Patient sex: M
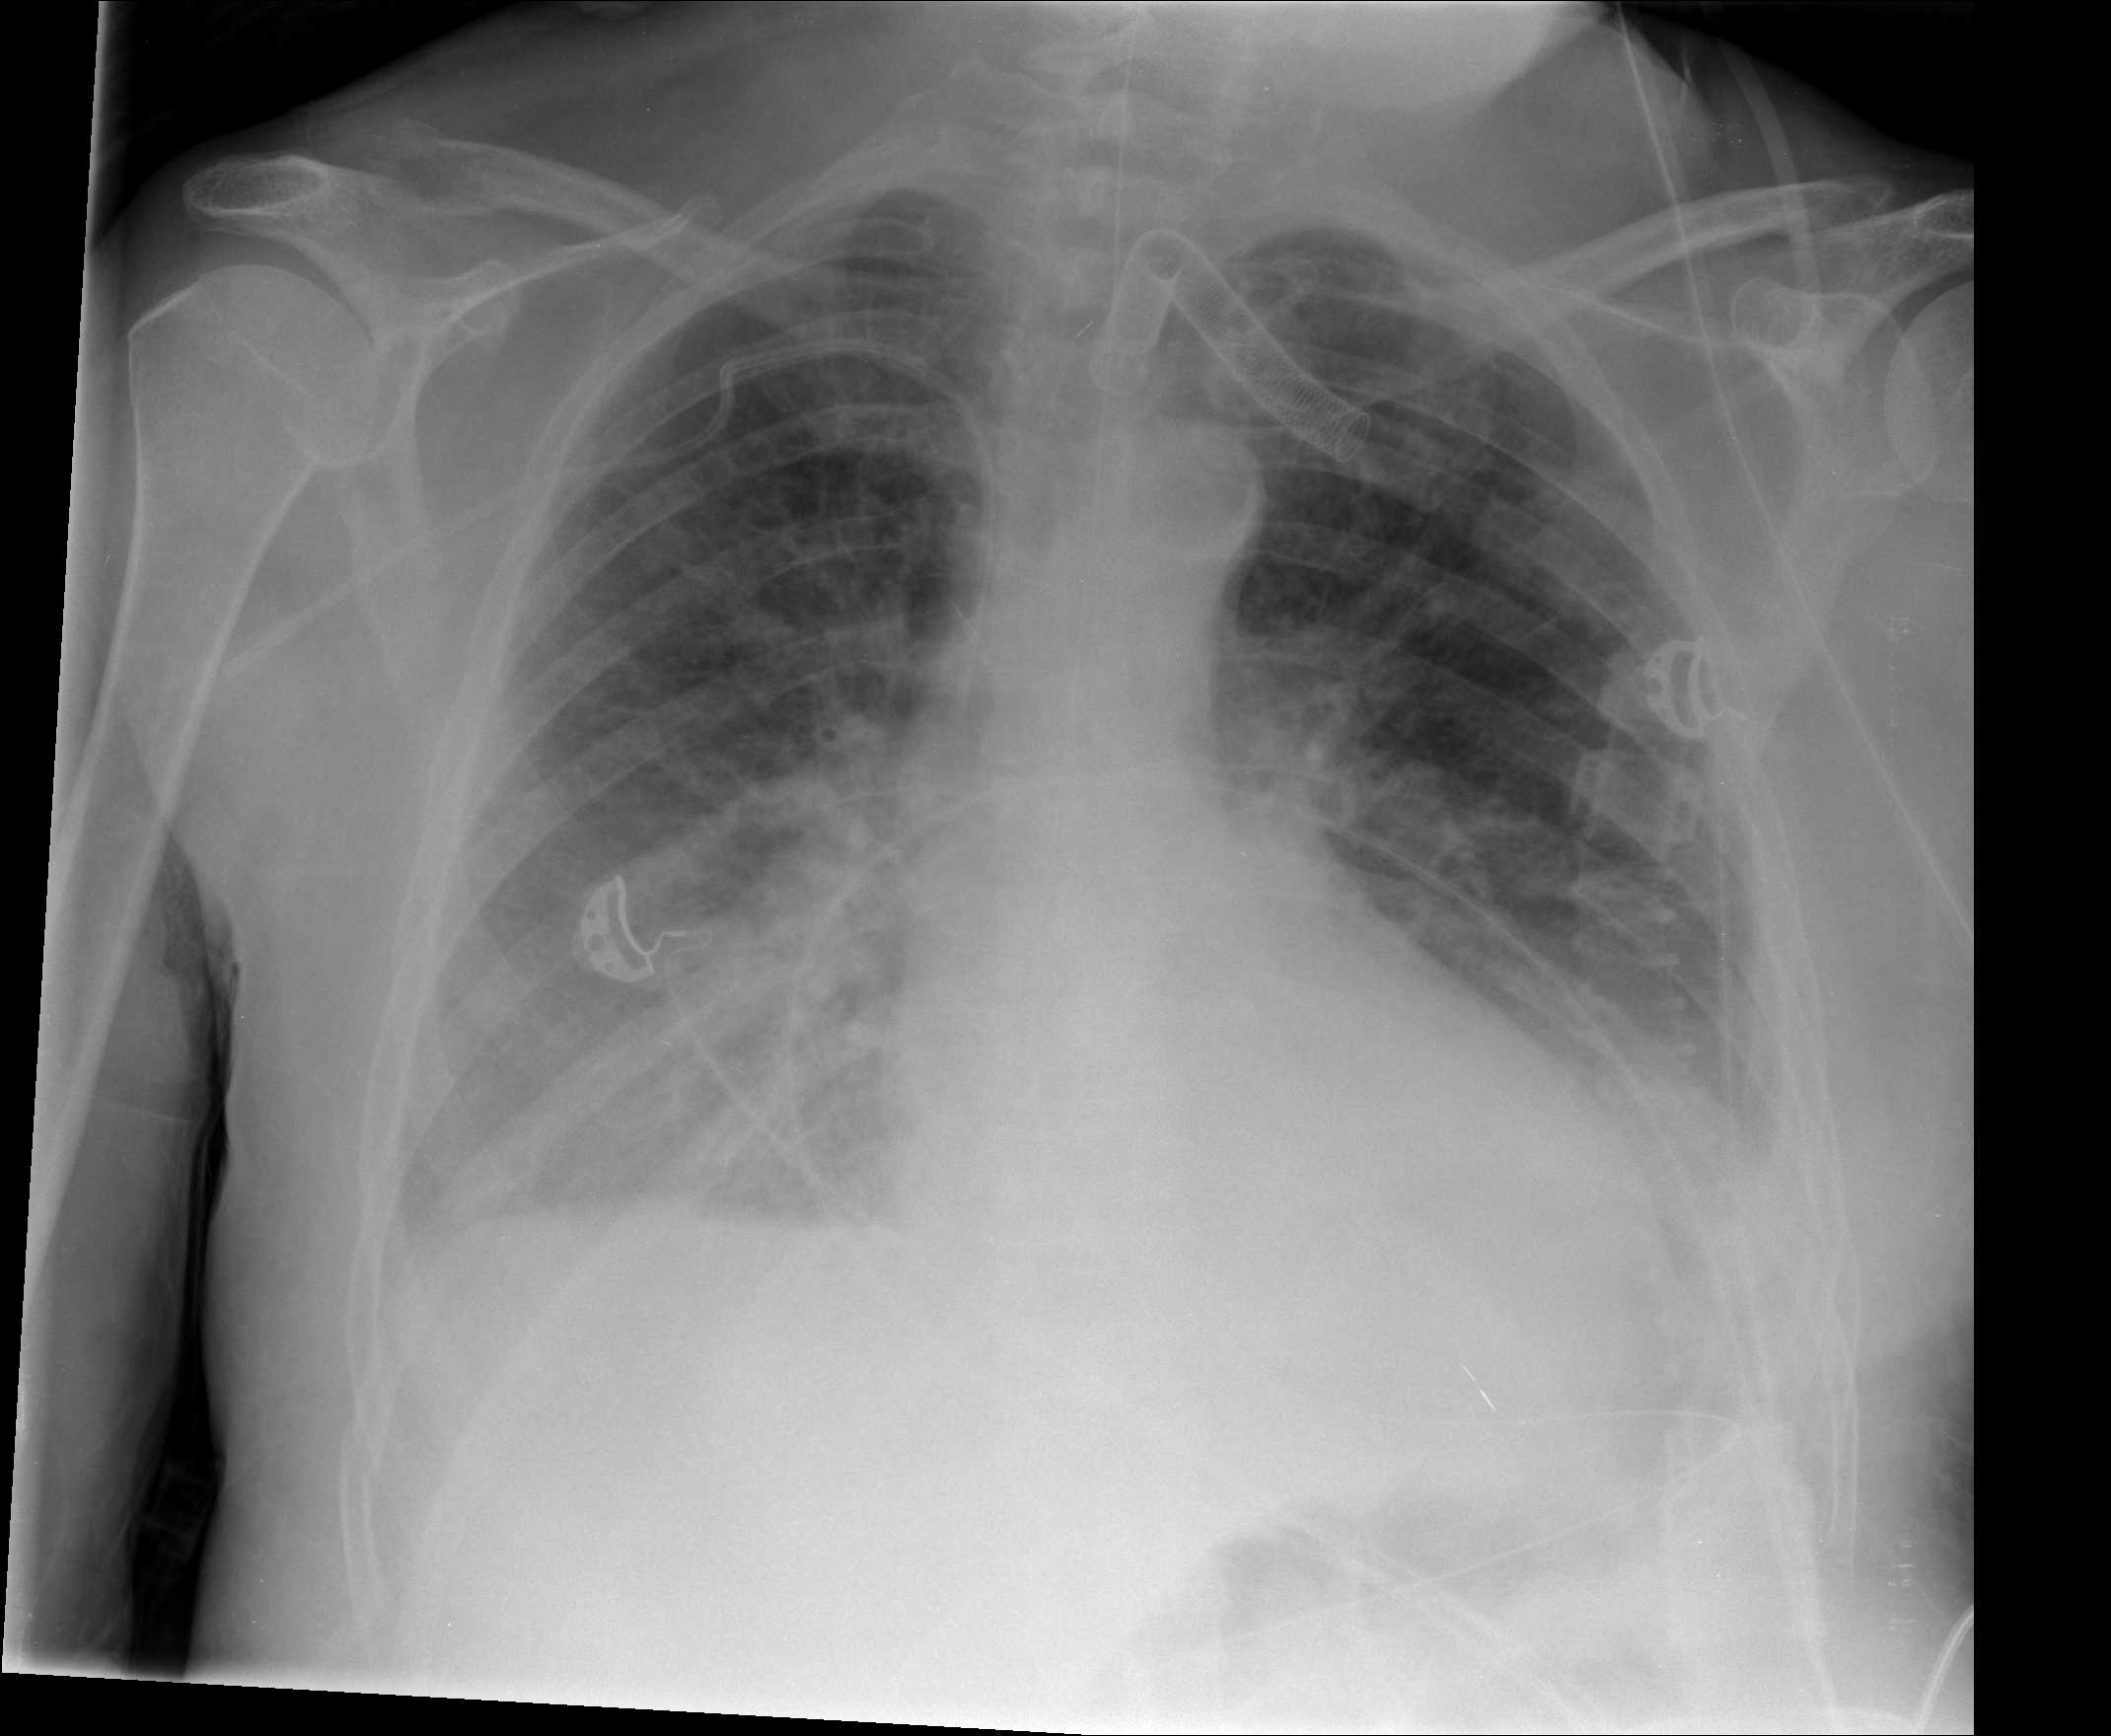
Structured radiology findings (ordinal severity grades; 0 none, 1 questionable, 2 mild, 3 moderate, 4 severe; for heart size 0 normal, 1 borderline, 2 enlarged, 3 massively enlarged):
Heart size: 0
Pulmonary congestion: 3
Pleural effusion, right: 2
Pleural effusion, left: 2
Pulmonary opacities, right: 3
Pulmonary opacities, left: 2
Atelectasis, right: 2
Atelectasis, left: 2